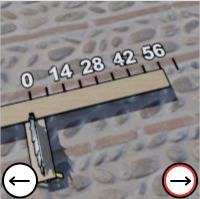
Task: length
Answer: 56
First scale value: 14.0